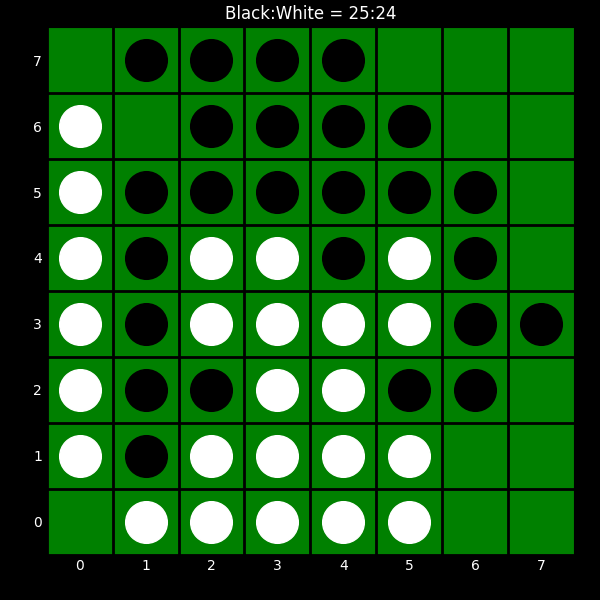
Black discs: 25
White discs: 24